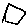
Label: hexagon